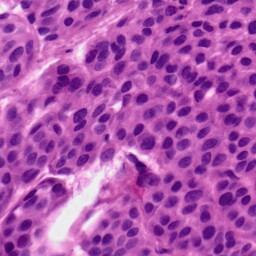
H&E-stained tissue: Skin